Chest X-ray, AP view. Patient: 86 years old, sex M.
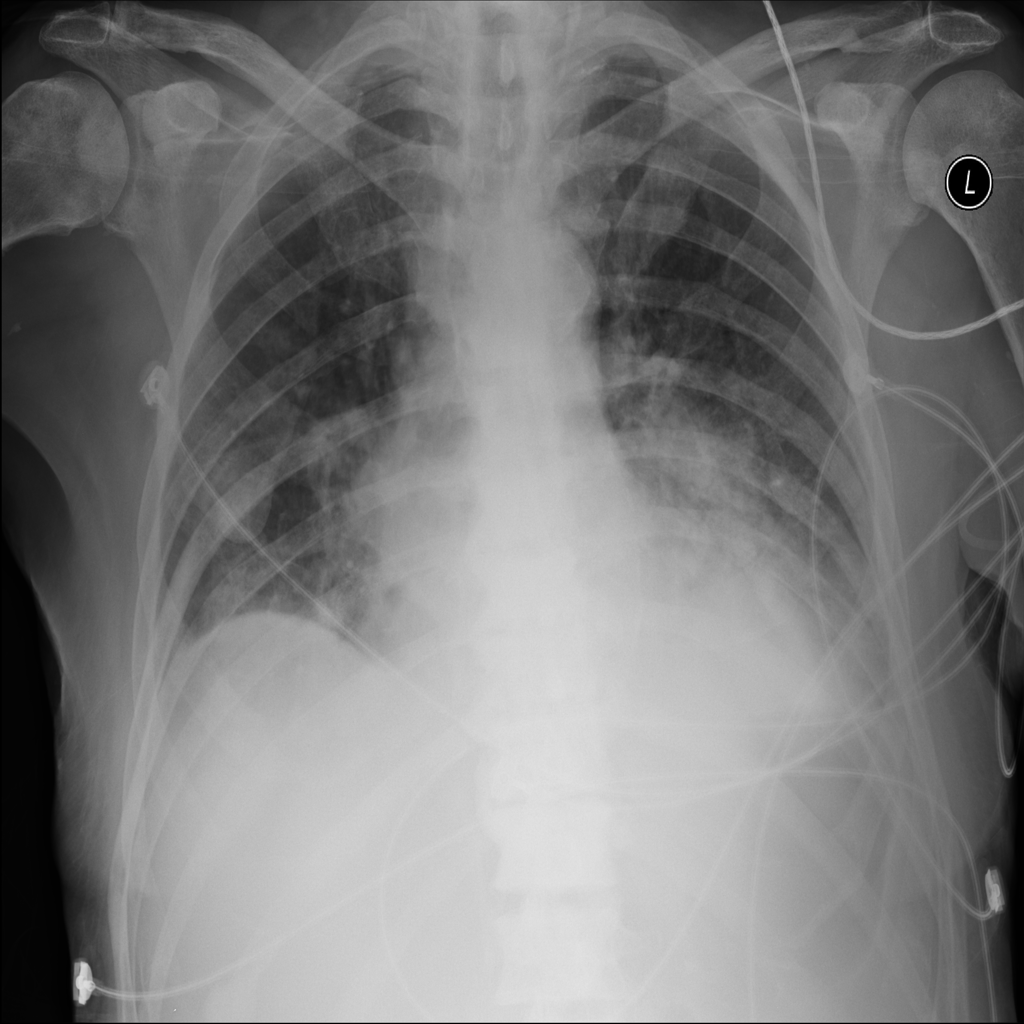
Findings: Infiltration